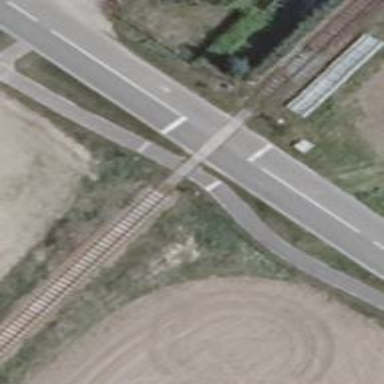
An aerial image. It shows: Railway track.